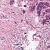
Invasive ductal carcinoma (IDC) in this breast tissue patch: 1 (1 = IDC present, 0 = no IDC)